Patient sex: M
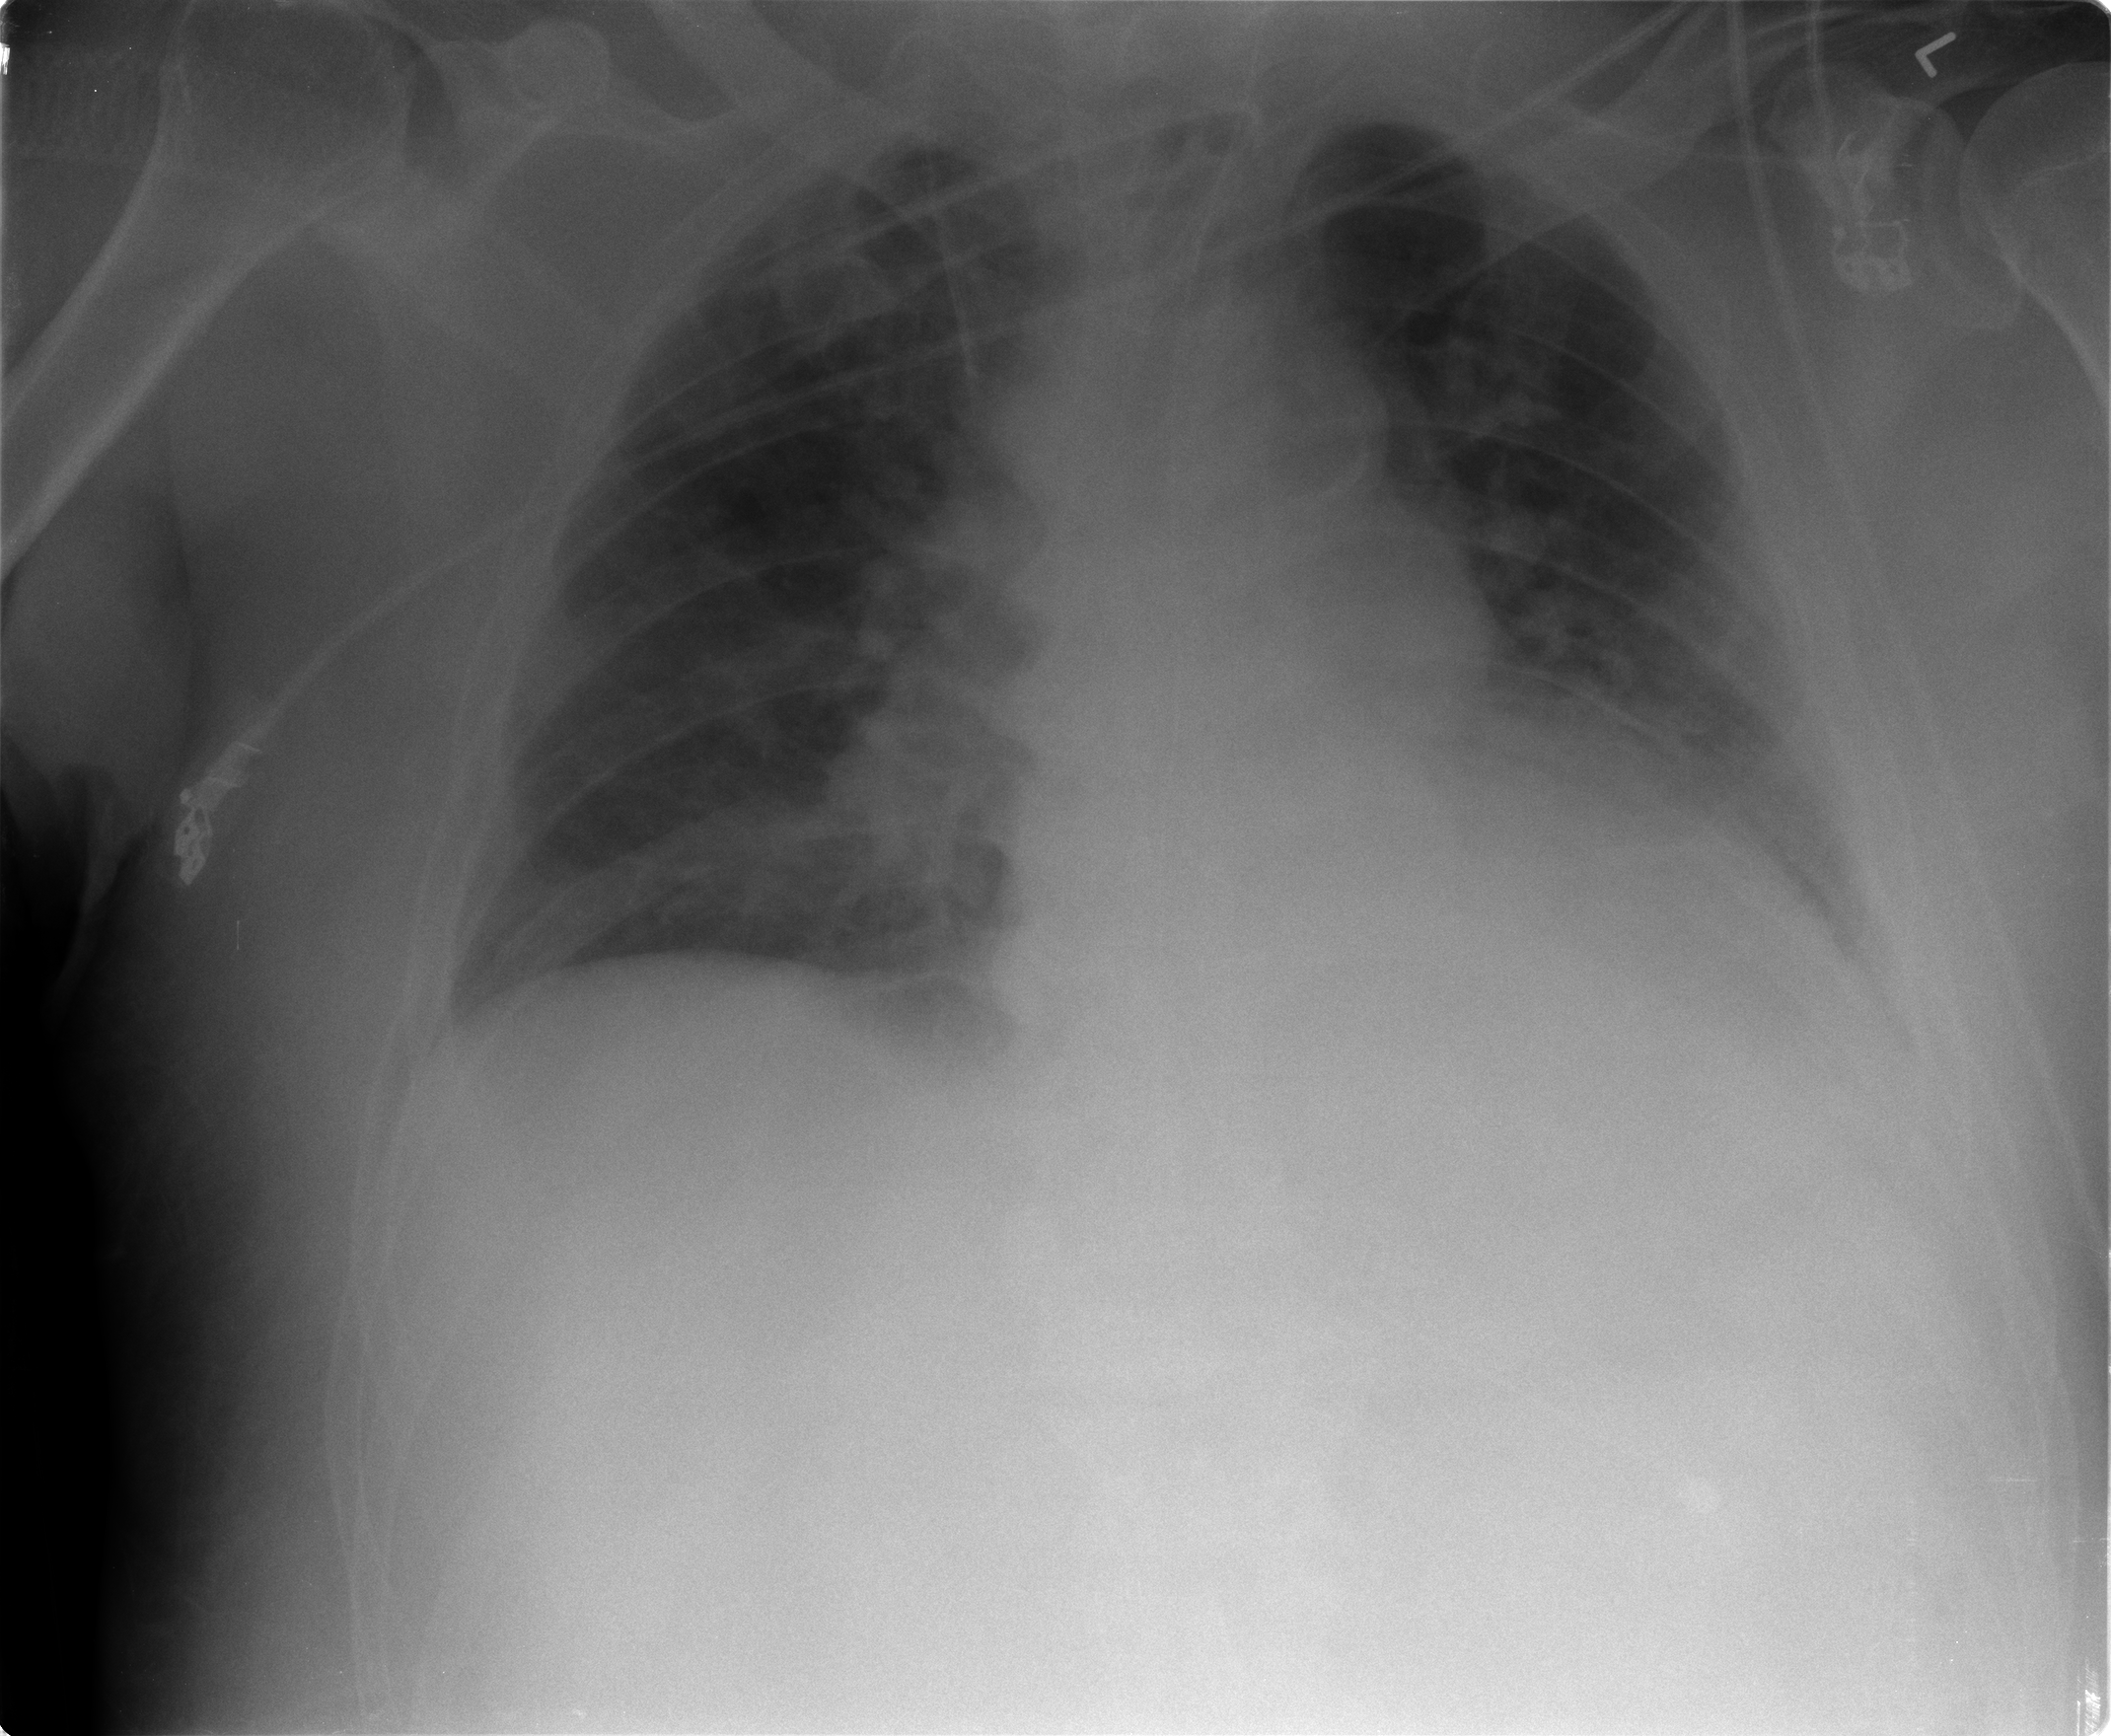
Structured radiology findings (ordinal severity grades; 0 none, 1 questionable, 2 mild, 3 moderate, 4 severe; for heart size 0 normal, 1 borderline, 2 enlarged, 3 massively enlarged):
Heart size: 2
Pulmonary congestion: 3
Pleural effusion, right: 0
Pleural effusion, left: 2
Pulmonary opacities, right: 2
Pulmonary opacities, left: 2
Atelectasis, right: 2
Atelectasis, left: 2